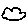
Label: cloud